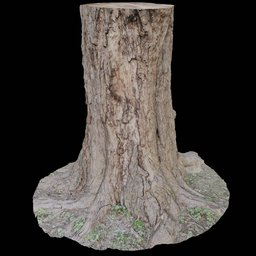
Label: nature